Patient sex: M
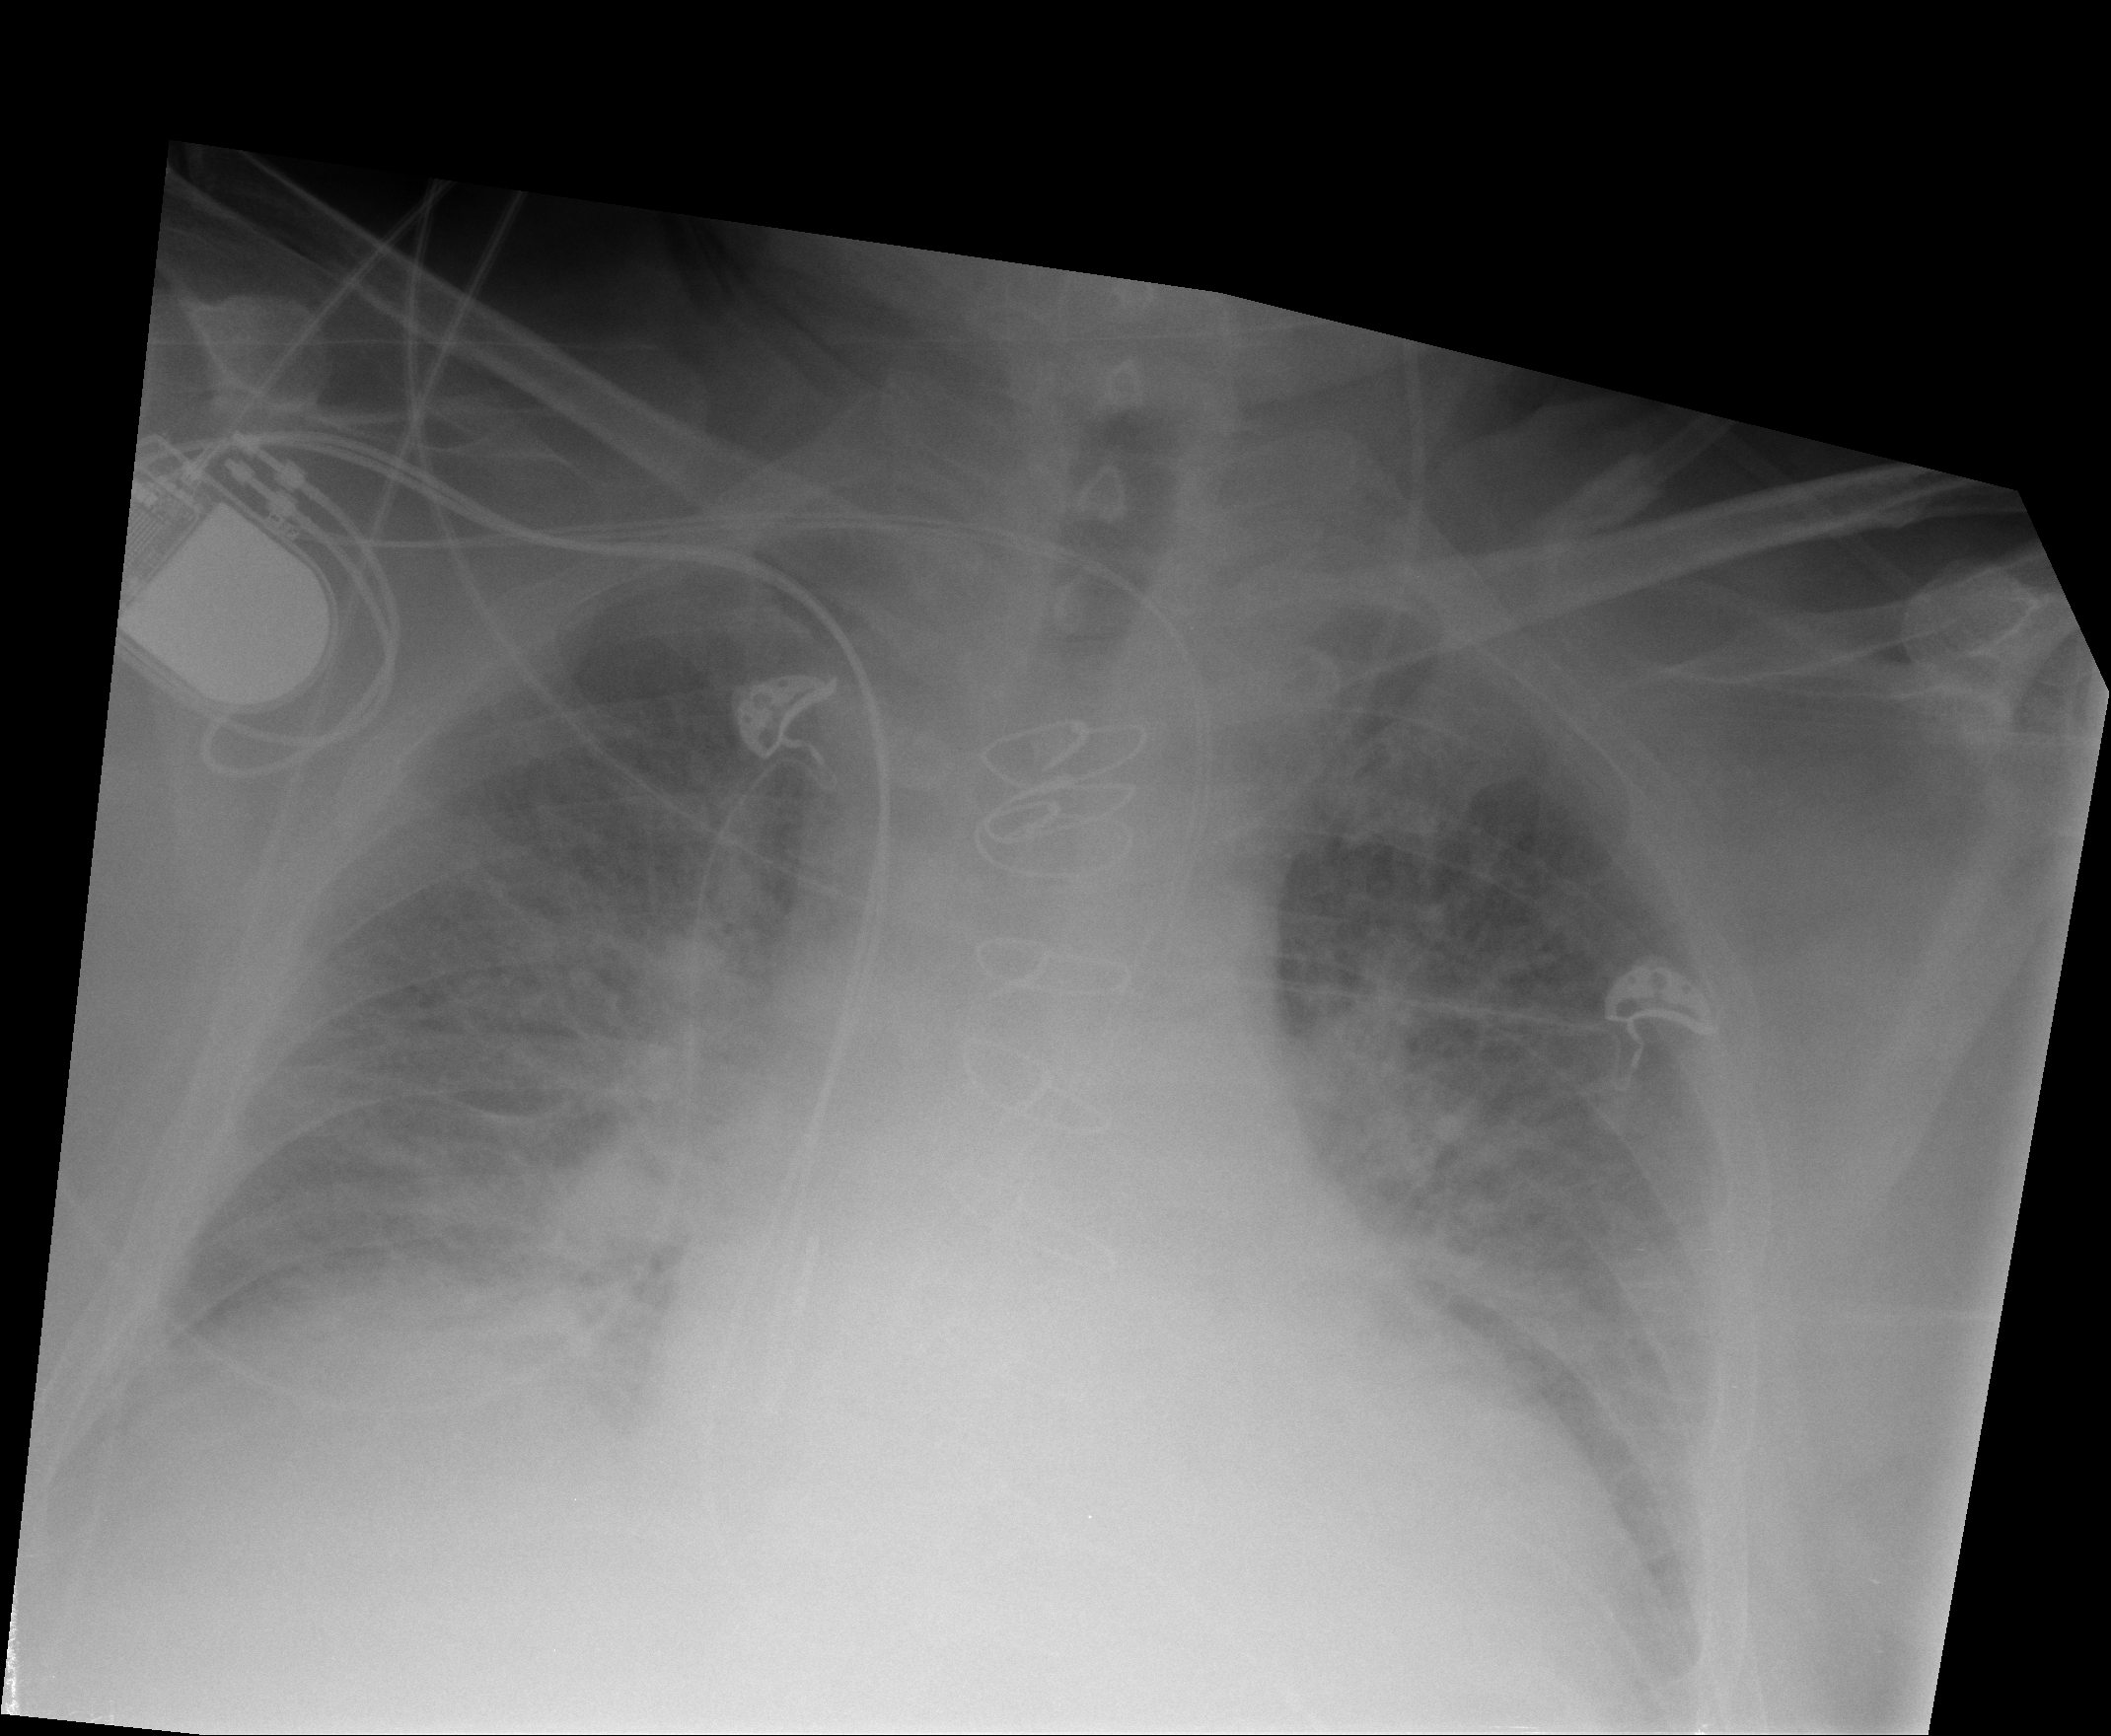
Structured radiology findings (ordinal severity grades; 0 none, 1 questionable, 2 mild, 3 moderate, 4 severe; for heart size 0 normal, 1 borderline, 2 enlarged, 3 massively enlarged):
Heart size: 2
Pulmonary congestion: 3
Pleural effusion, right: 3
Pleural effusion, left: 3
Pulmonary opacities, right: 2
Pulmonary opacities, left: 2
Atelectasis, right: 3
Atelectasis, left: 3